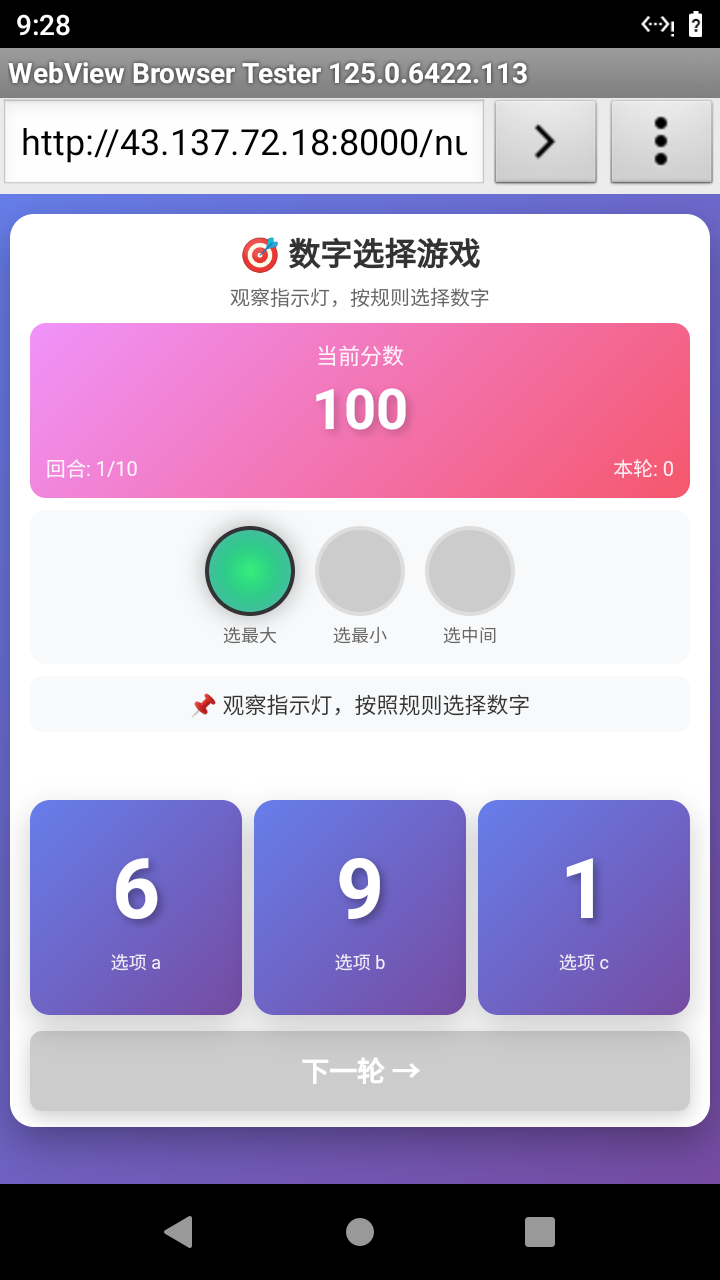

Select the correct number based on the traffic light color.
Answer: 1